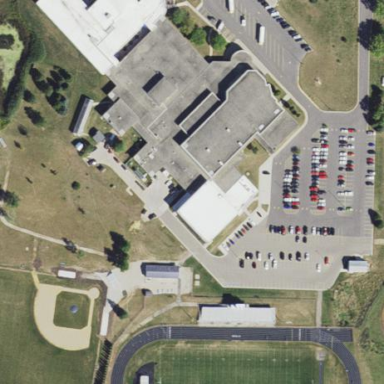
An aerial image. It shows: School.